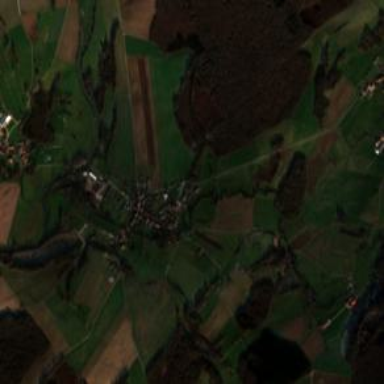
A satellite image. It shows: Village area.